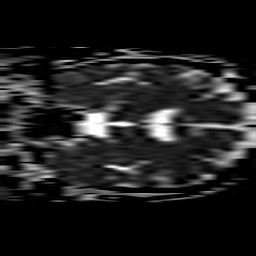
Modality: ADC
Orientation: coronal
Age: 58
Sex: male
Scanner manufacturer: philips
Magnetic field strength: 3 T
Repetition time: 3.076 s
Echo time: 0.076 s